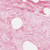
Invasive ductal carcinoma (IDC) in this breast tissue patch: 0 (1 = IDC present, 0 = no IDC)